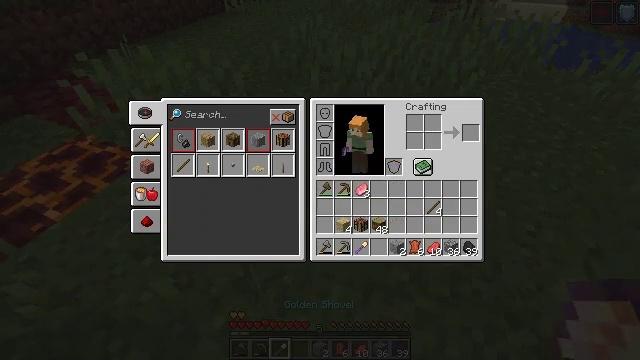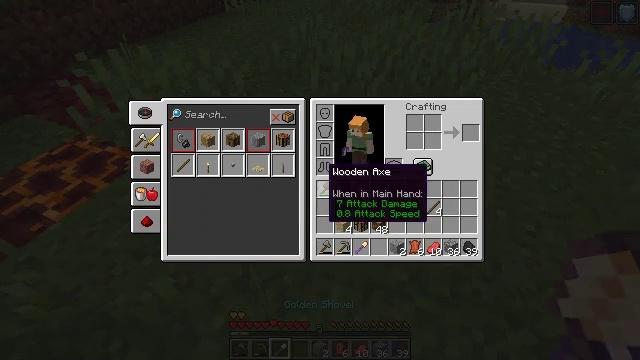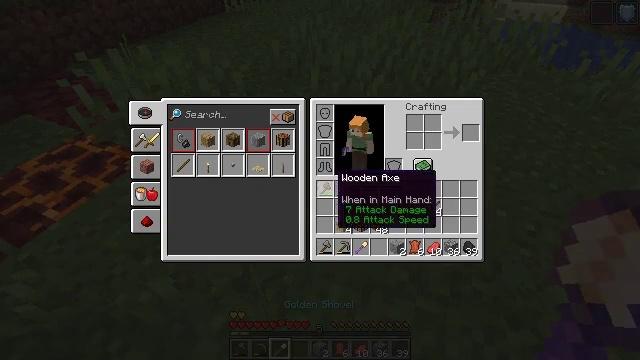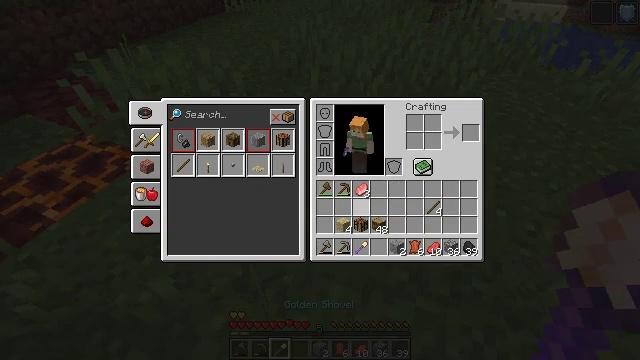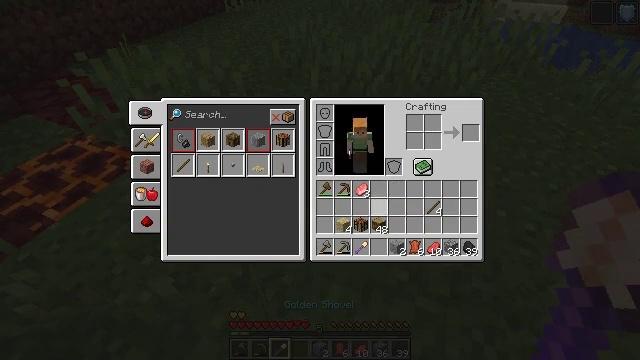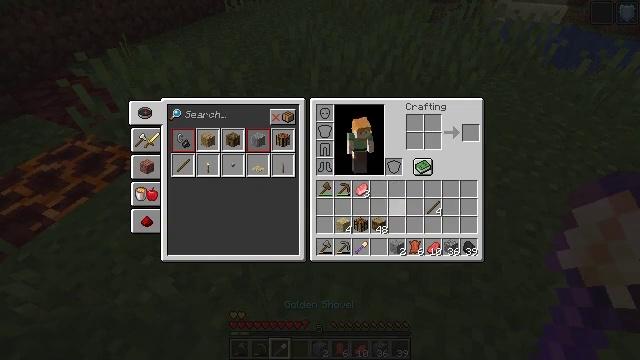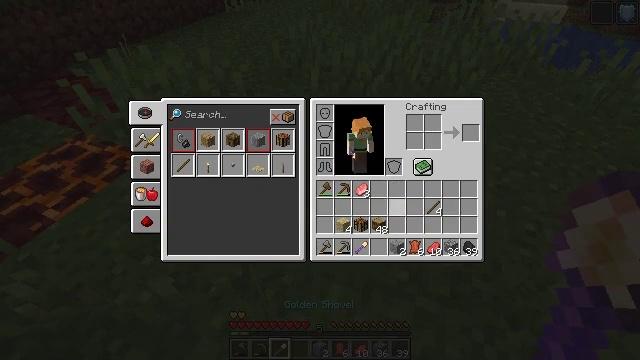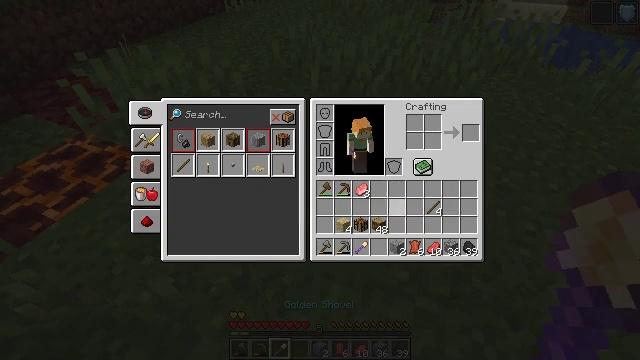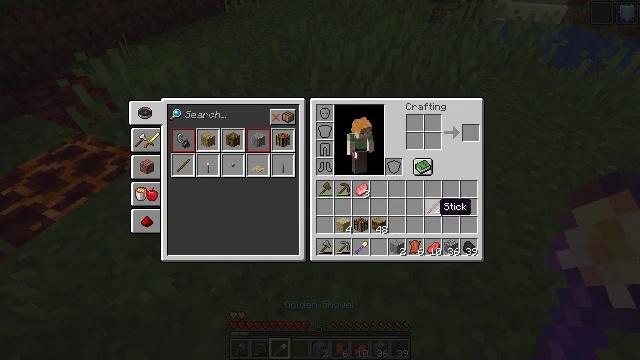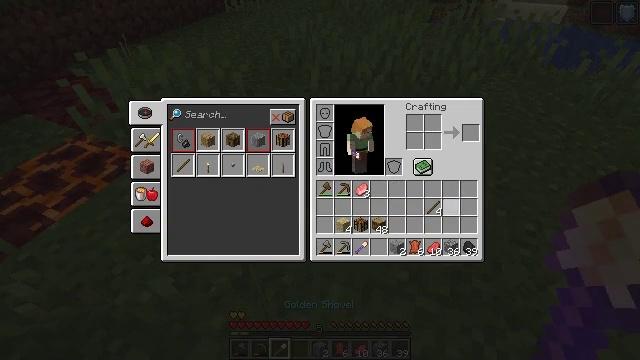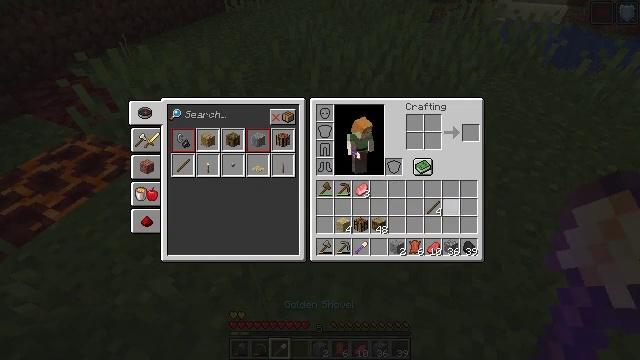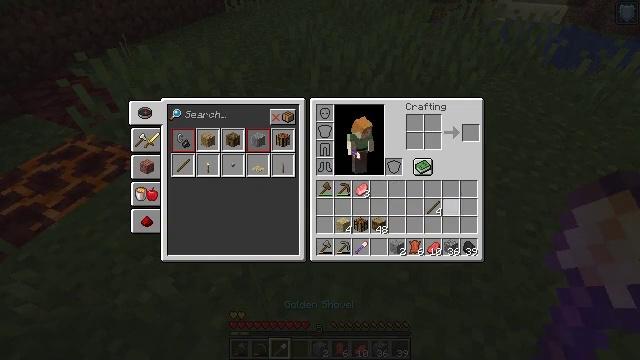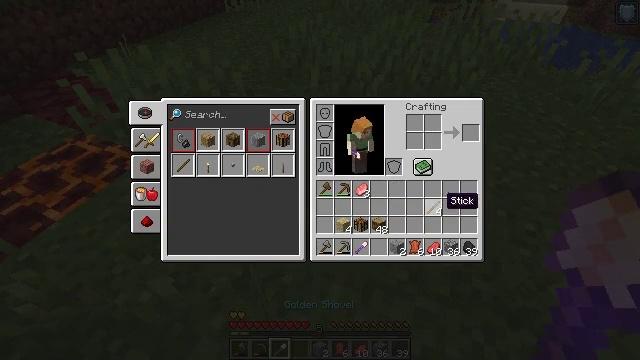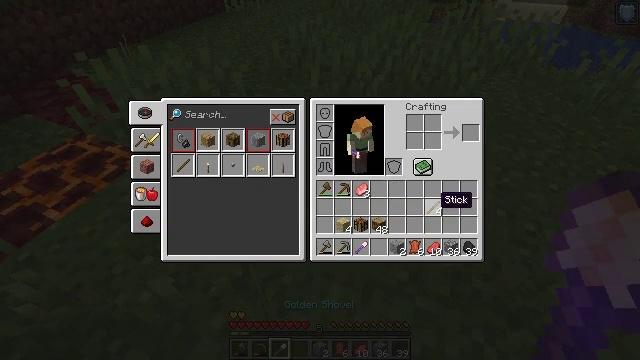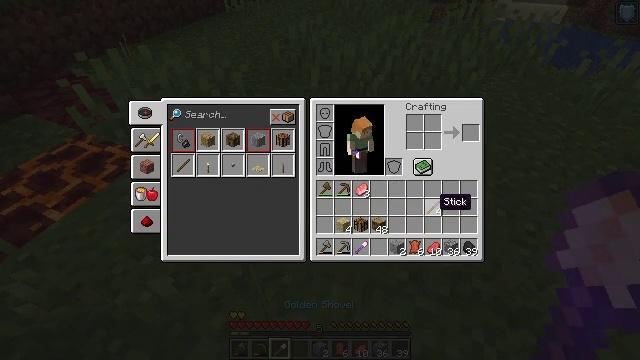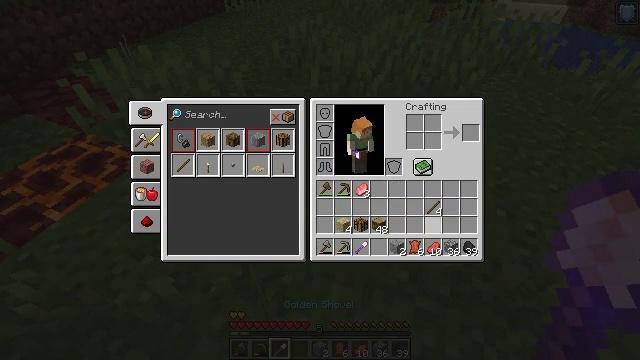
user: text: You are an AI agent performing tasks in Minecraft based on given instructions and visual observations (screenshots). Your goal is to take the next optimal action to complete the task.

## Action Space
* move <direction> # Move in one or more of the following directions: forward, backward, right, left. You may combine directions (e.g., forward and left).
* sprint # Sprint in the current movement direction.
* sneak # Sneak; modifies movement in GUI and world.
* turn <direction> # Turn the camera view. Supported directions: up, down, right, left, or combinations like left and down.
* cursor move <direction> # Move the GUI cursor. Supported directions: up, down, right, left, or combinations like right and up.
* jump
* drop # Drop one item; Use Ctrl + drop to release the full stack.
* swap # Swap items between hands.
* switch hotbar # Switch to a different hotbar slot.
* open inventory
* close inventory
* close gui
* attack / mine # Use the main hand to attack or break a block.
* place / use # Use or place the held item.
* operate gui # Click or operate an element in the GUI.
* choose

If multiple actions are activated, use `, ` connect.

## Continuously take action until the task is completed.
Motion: motion action
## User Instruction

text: Gather grass block for landscaping.
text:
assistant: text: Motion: no_op
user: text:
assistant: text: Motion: cursor move right
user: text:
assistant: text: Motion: cursor move right and down
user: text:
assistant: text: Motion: cursor move right and down
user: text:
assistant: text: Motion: no_op
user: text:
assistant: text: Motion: no_op
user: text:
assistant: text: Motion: cursor move right
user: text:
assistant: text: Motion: cursor move right
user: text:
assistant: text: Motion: cursor move right
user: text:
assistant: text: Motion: no_op
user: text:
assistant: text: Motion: no_op
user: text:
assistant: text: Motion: cursor move left
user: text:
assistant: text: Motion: no_op
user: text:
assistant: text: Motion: no_op
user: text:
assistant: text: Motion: no_op
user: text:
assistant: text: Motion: no_op
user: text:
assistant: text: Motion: no_op
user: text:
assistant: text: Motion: cursor move left and up
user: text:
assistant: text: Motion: cursor move down
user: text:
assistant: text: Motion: cursor move down
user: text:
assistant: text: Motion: cursor move down
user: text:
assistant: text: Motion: no_op
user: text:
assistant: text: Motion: no_op
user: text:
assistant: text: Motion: no_op
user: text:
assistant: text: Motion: no_op
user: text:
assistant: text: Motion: close inventory
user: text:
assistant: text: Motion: turn up, close inventory
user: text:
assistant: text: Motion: turn up
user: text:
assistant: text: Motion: no_op
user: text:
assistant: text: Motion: move forward, turn down